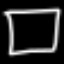
Label: square